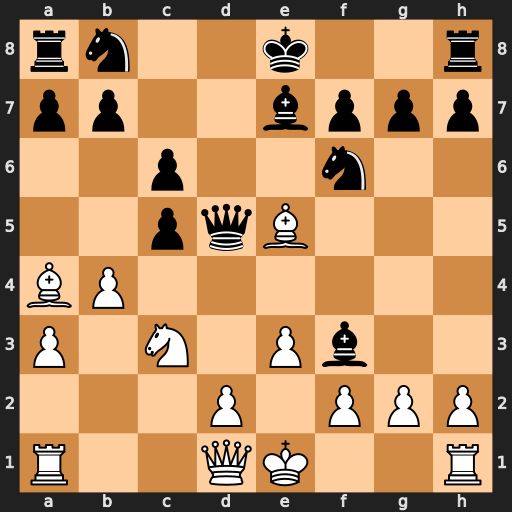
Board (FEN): rn2k2r/pp2bppp/2p2n2/2pqB3/BP6/P1N1Pb2/3P1PPP/R2QK2R
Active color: w
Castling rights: KQkq
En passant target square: -
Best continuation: Nxd5 Bxd1 Nc7+ Kd8 Rxd1